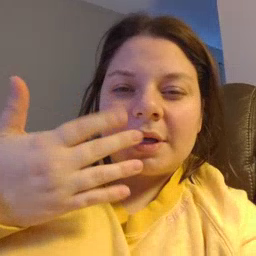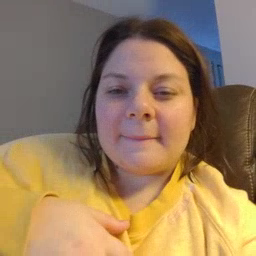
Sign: wait